Chest X-ray:
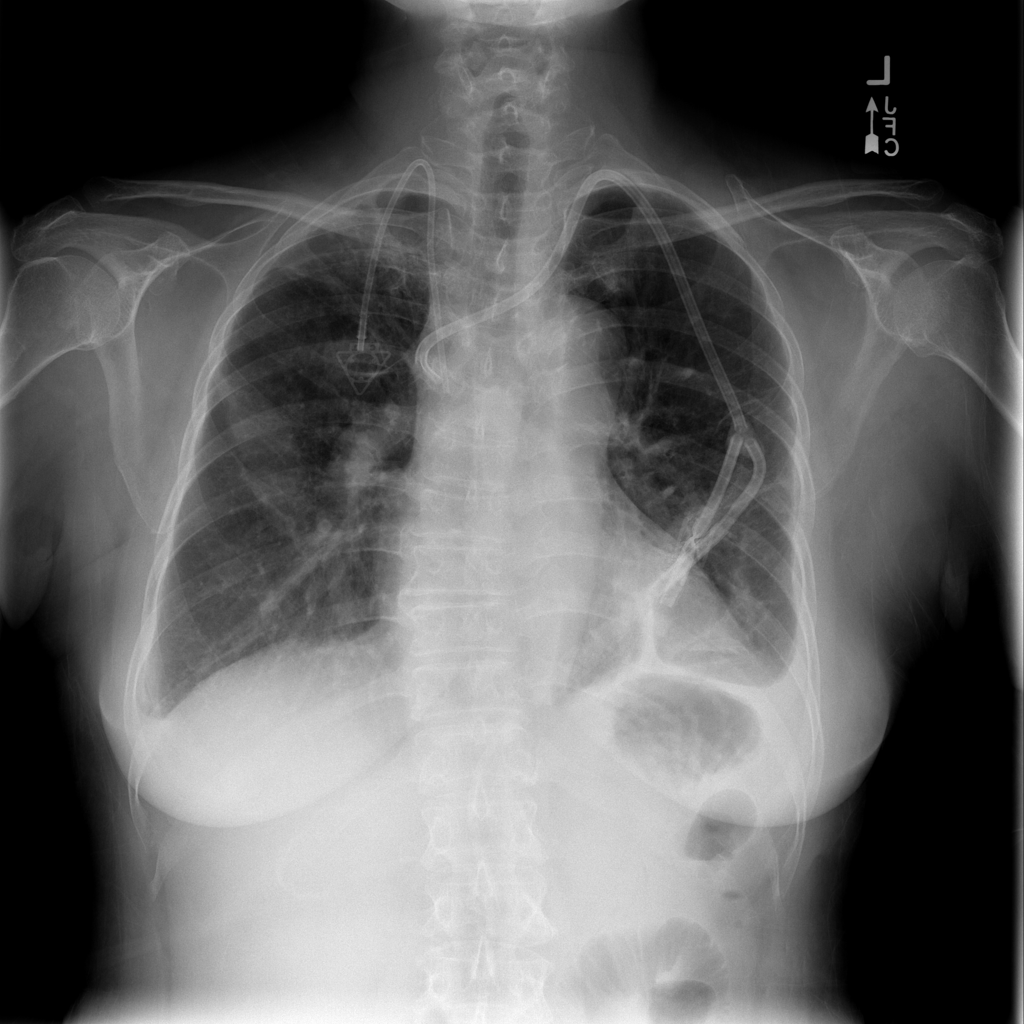
Findings: Effusion, Consolidation
No abnormal finding: no